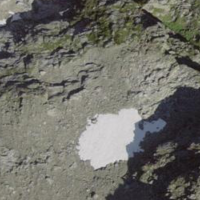
EUNIS habitat code: 48
Species observed at this site:
Silene acaulis